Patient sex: M
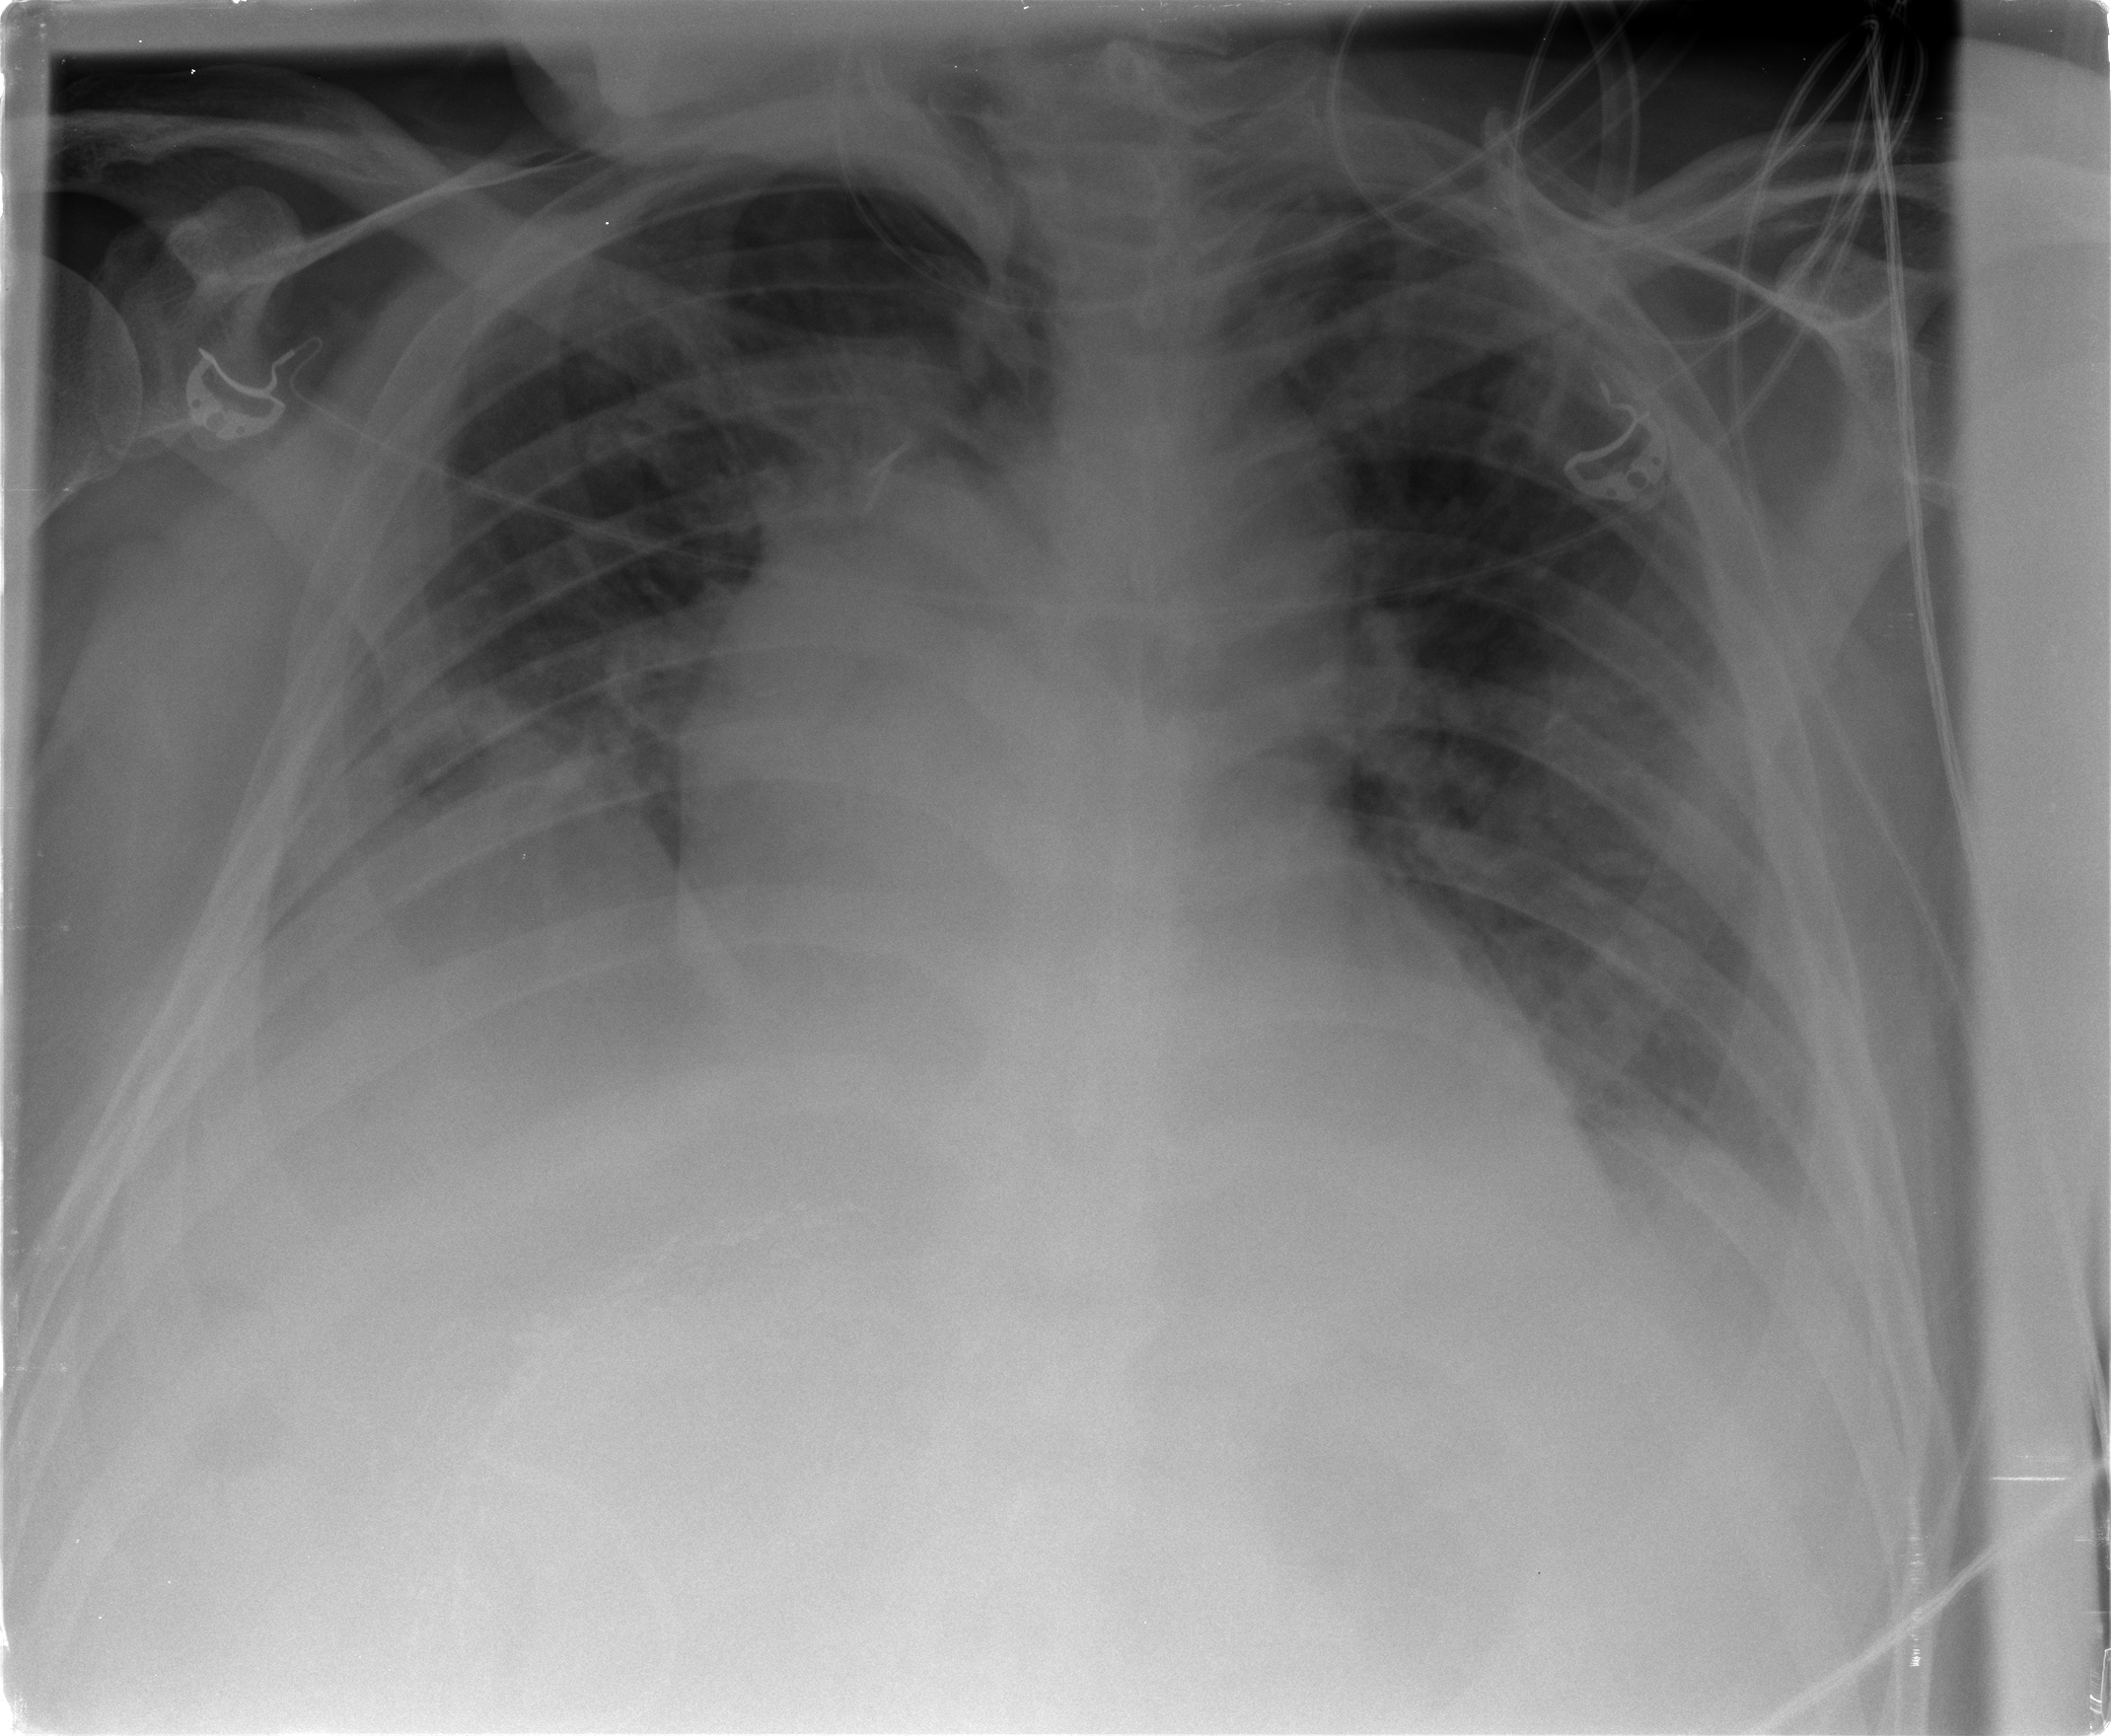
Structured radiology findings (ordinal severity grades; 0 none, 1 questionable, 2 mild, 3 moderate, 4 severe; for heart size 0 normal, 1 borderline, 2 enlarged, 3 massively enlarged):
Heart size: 2
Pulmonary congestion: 3
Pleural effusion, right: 2
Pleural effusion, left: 1
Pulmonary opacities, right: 2
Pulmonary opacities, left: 2
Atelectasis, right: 3
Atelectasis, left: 3